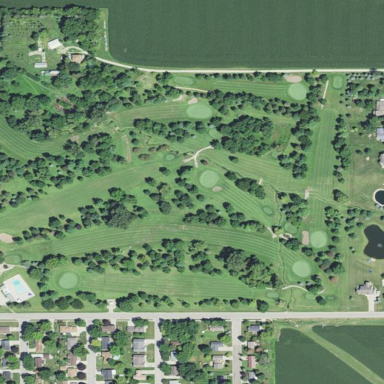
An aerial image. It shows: Golf course surrounded by greenery.